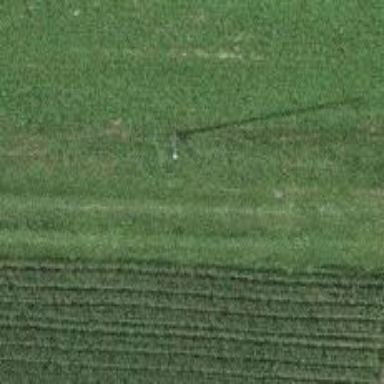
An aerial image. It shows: Minor power line.